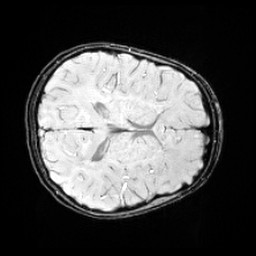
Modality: SWI
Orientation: axial
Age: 9
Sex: female
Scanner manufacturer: siemens
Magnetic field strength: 3 T
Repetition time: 0.027 s
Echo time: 0.02 s